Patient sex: F
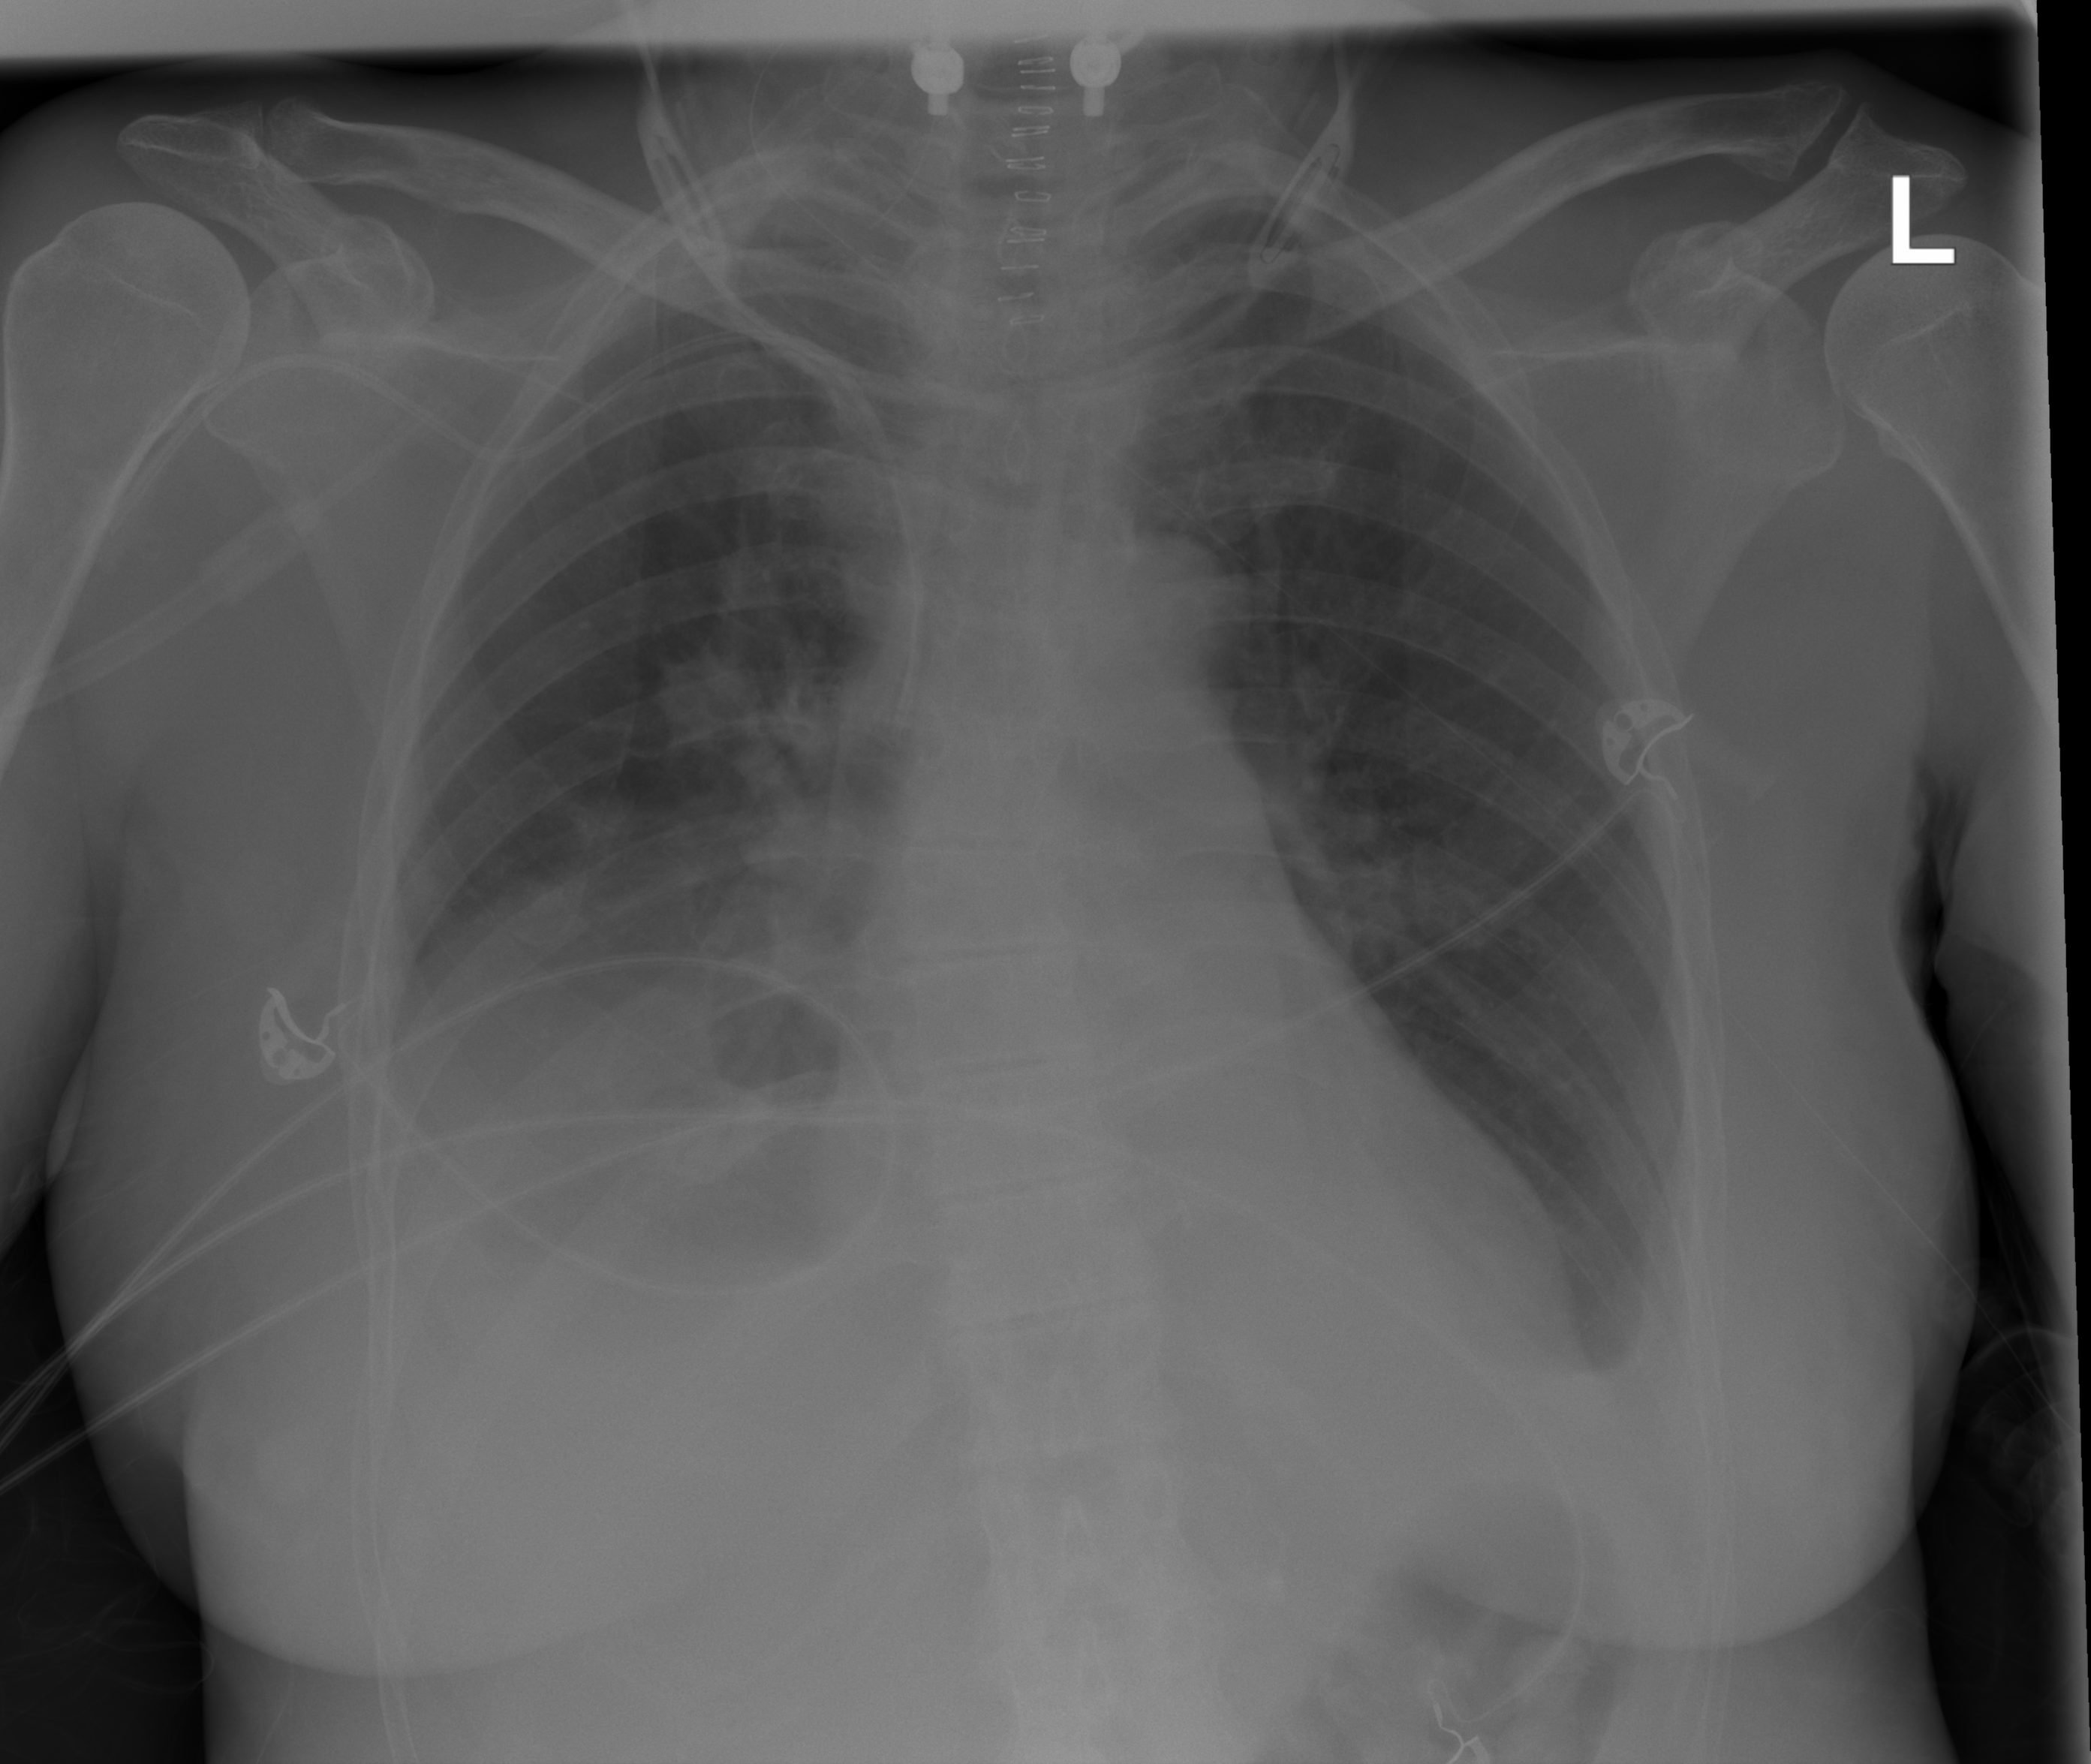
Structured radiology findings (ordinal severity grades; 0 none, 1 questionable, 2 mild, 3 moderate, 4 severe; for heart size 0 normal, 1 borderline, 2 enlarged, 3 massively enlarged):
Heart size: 0
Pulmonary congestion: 0
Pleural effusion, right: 3
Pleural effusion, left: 2
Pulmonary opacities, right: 2
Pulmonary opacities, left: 0
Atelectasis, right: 2
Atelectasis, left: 0